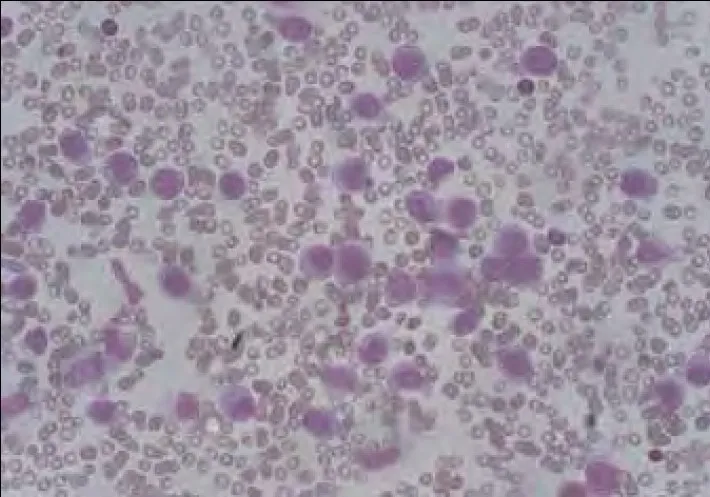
Bone marrow morphology showing acute myeloid leukemia.
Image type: pathology (giemsa)